Current action and preconditions to check: trajectory_clear

Your task: For each precondition in the list above, predict whether it will hold at this action.

Consider the current scene as observed from the mobile robot's camera, and analyze the predicted future states of all dynamic agents (e.g., people, animals, vehicles, or any moving entities) within the NEXT SECOND.

IMPORTANT: Only answer "very likely" if you are absolutely certain—based on strong, clear evidence—that a dynamic agent will violate the precondition in the predicted future state. Do NOT answer "very likely" for unlikely, ambiguous, or low-probability risks.

Ask yourself for each precondition: Is there a high probability, with clear and convincing evidence, that the predicted future states of any dynamic agent will interfere with the predicted future state of the currently executing action within the NEXT SECOND, causing that precondition to fail?

Assess the risk level based on these predictions. Use "likely" or "very likely" if motions create a clear risk of interference.

Use "neutral" or "improbable" if agents are nearby but their predicted paths are clearly diverging or non-conflicting.

Failure Risk Categories: "very improbable", "improbable", "neutral", "likely", "very likely"

Answer Format: Output ONLY the probability_of_failure value from these categories: "very improbable", "improbable", "neutral", "likely", "very likely"

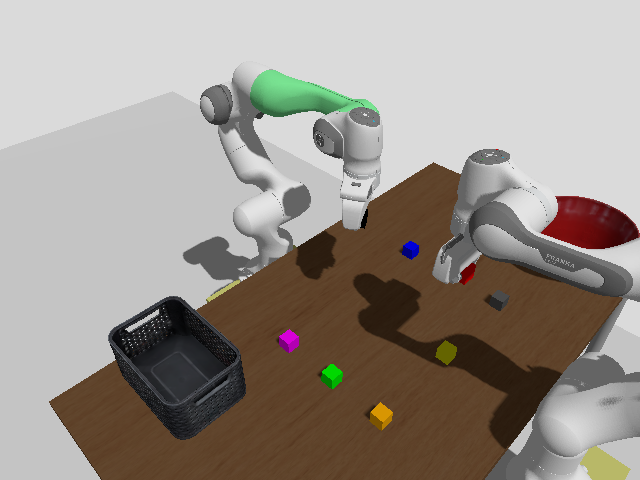

Answer: improbable